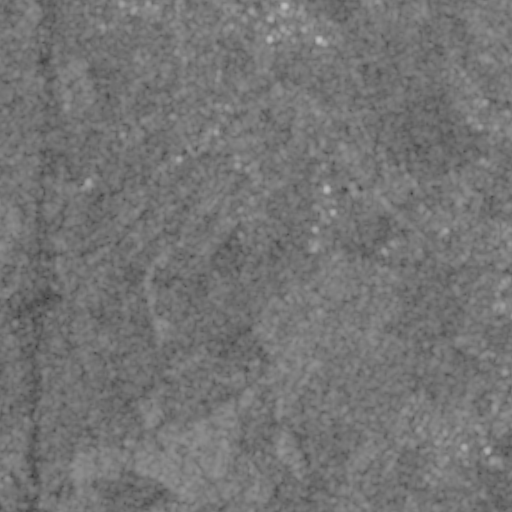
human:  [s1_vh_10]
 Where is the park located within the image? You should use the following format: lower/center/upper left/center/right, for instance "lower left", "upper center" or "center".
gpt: The park is located in the center of the image.
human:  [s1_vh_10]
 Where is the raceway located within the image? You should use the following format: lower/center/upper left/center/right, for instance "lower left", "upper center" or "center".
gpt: The raceway is located in the lower center of the image.
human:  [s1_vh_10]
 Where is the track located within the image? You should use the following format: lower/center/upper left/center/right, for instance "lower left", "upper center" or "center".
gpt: The track is located in the lower center of the image.
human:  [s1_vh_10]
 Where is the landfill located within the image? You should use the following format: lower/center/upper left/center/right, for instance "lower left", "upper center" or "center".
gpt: There is no landfill in the image.

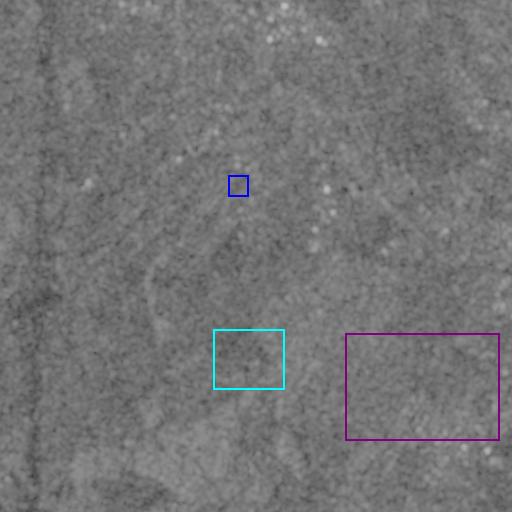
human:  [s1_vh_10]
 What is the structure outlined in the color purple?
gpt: The structure outlined in purple is a crop field.
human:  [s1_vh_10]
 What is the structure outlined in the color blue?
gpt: The structure outlined in blue is a park.
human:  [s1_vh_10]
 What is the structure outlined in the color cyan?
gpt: The structure outlined in cyan is a track.
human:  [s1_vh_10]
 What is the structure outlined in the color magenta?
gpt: There is no magenta outline.